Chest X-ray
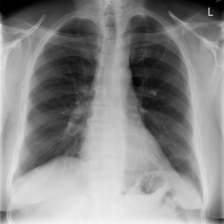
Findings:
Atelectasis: negative
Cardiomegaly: negative
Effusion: negative
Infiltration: negative
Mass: negative
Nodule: negative
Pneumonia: negative
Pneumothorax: negative
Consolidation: negative
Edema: negative
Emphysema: negative
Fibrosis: negative
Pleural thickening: negative
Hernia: negative